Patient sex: M
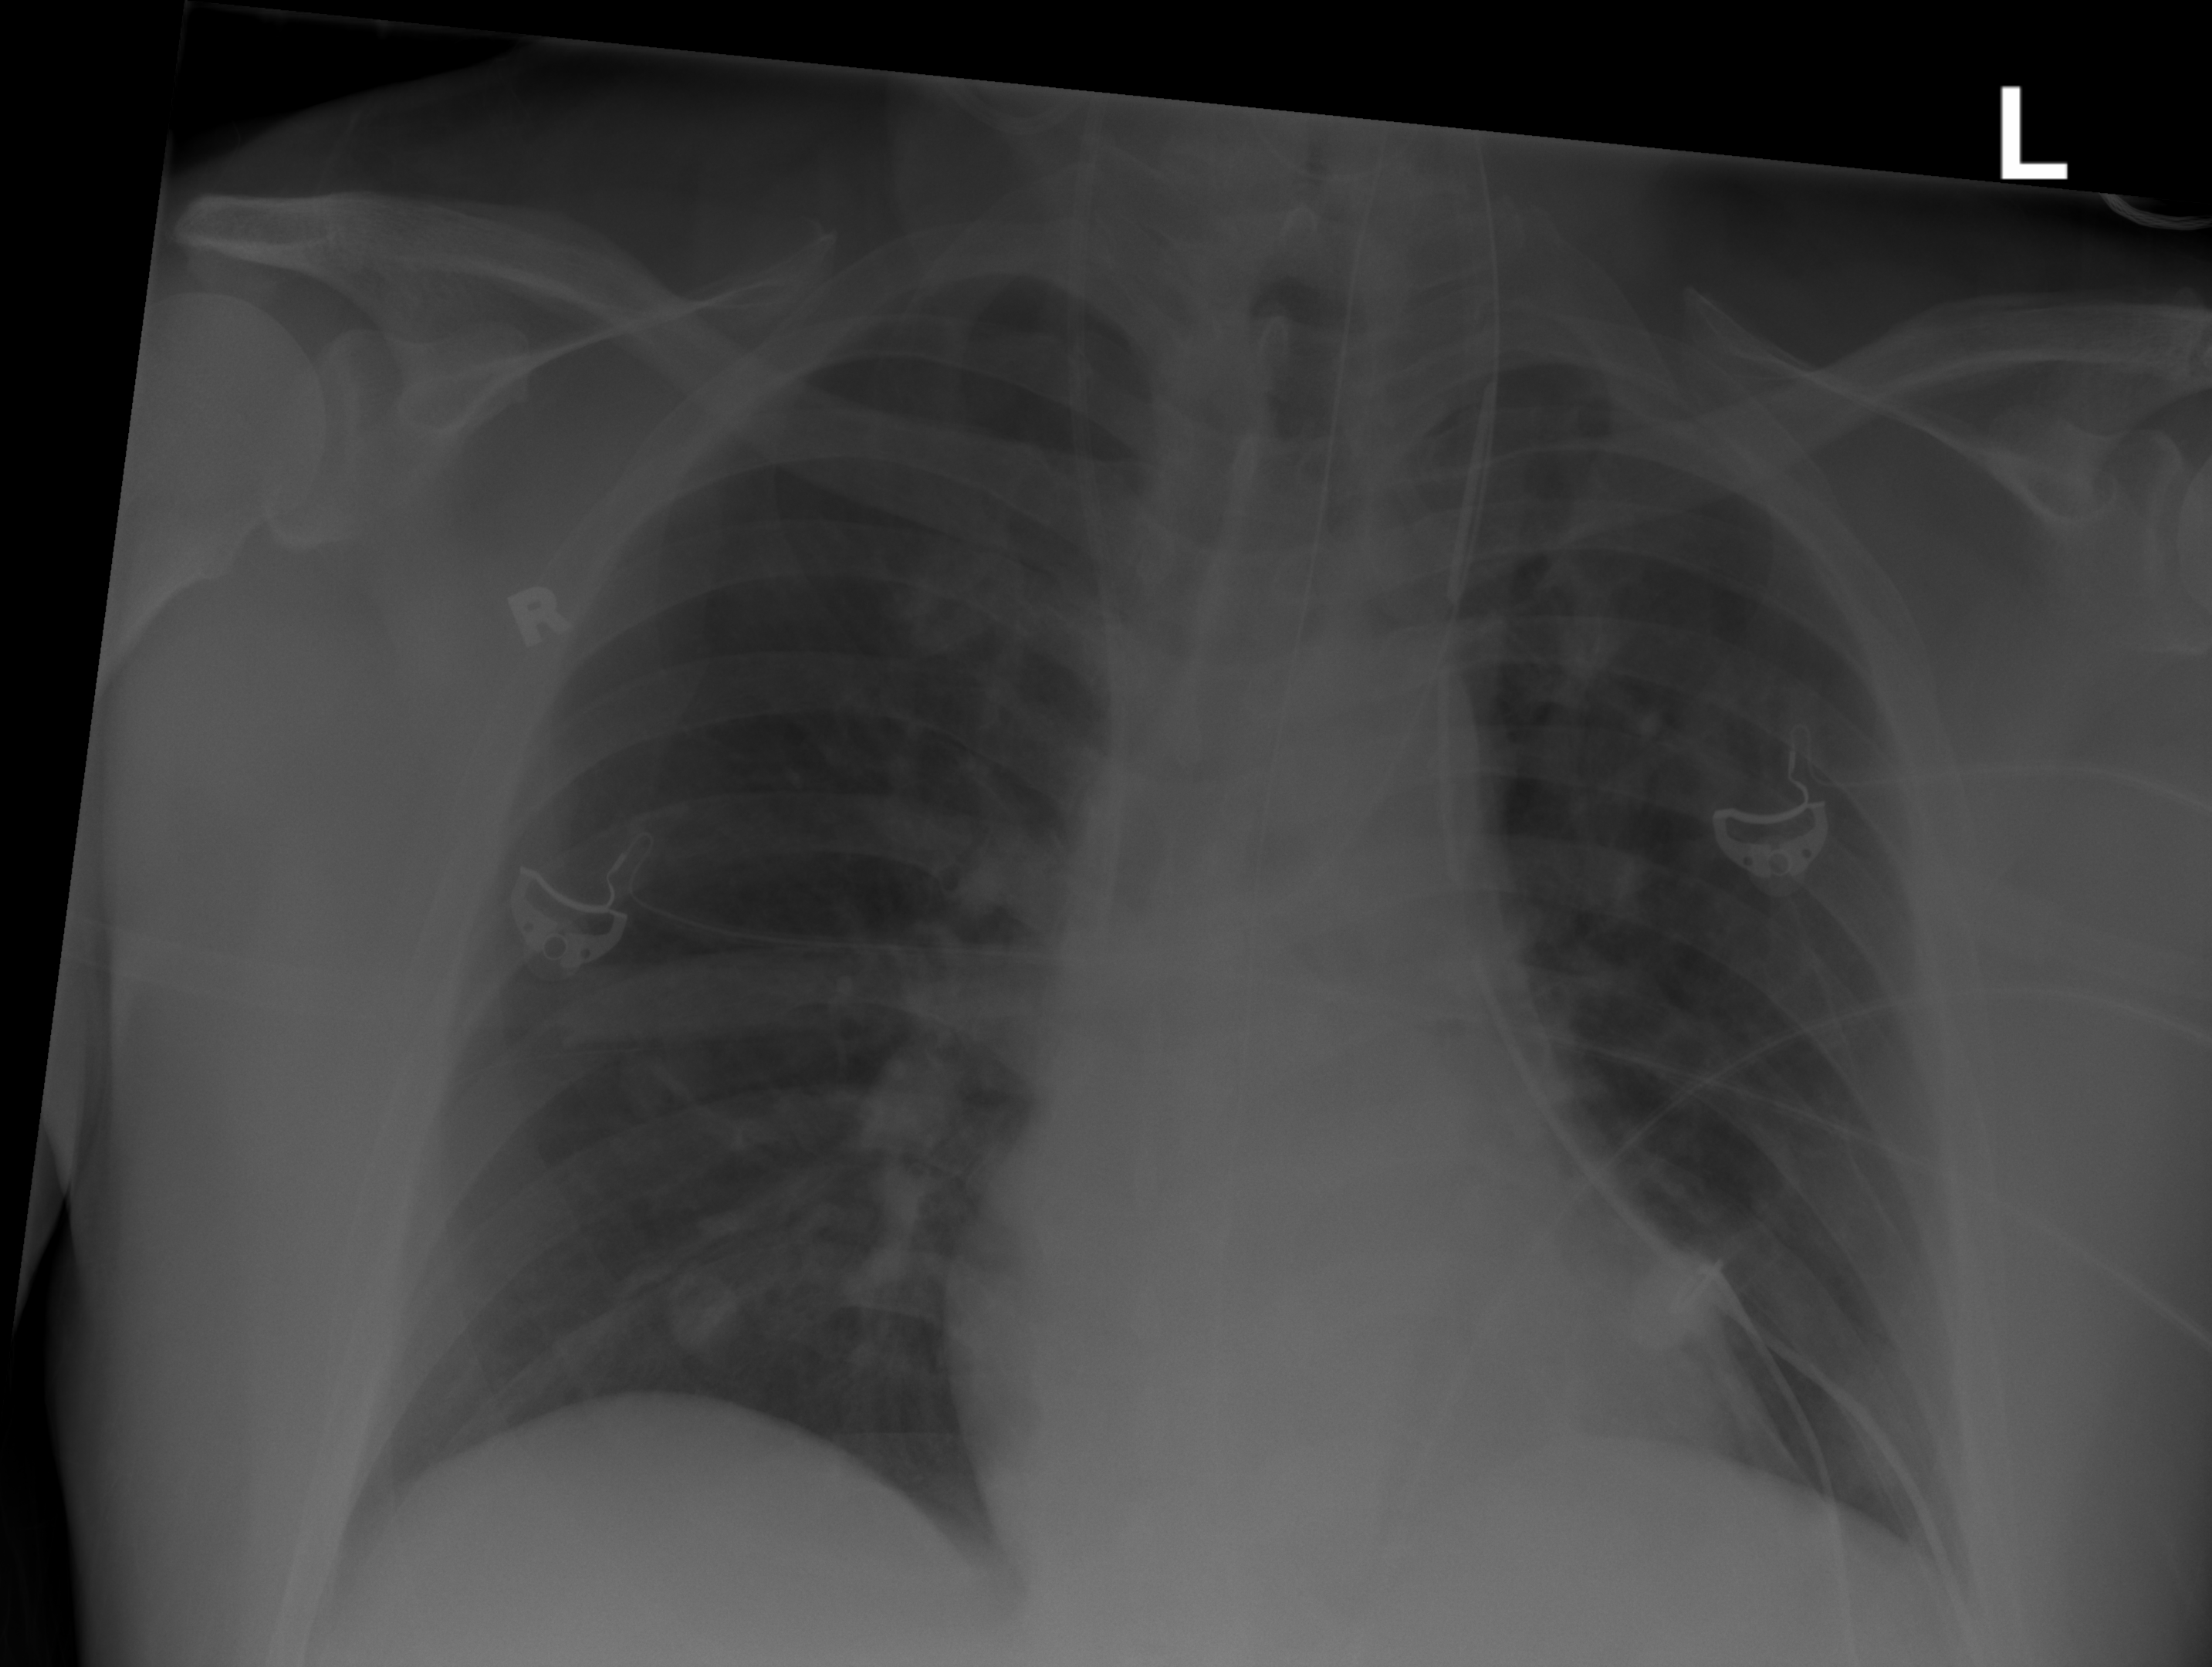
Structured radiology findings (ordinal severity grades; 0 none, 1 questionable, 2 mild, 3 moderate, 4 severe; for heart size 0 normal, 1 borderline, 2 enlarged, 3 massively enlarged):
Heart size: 1
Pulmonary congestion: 0
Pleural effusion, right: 0
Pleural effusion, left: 2
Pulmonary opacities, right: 0
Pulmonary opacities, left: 0
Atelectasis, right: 0
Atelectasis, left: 3